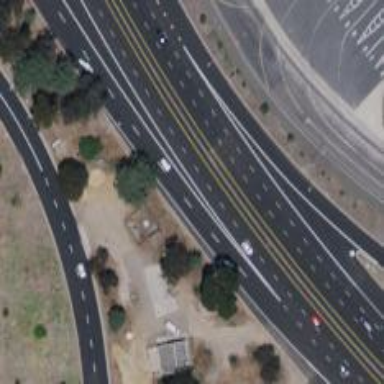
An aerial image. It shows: Secondary link road.